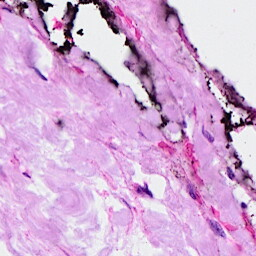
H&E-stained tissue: Breast